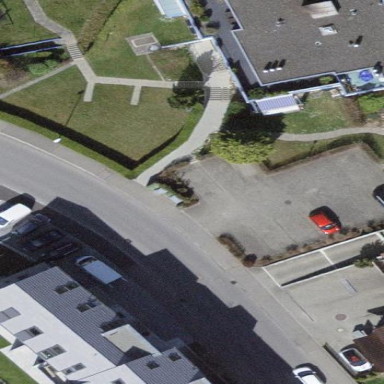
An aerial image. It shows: Parking area.